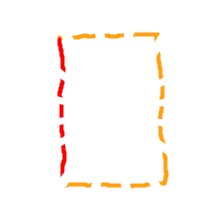
Shape: rectangle